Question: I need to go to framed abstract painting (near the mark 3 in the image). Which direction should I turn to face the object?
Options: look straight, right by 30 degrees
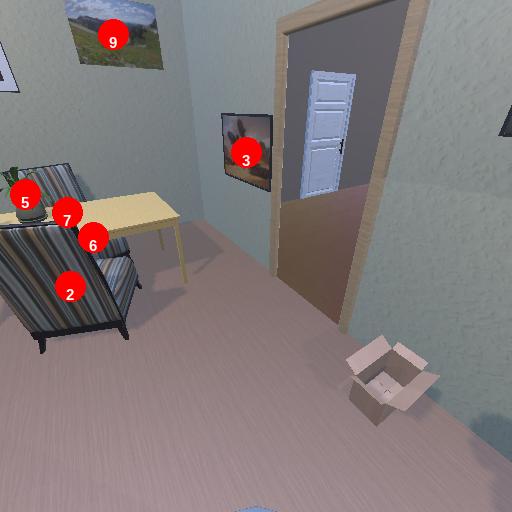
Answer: look straight